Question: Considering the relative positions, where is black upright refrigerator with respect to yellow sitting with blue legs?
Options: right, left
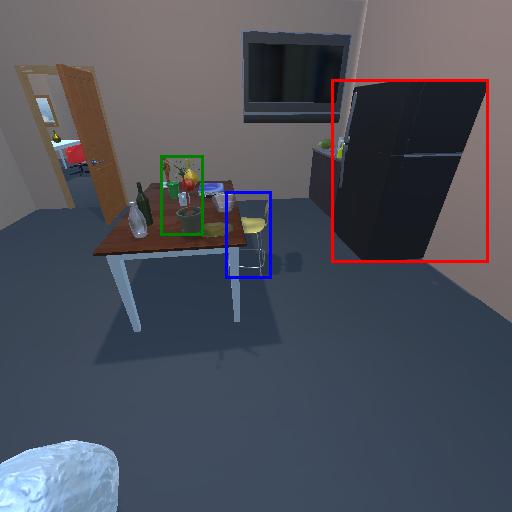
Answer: right